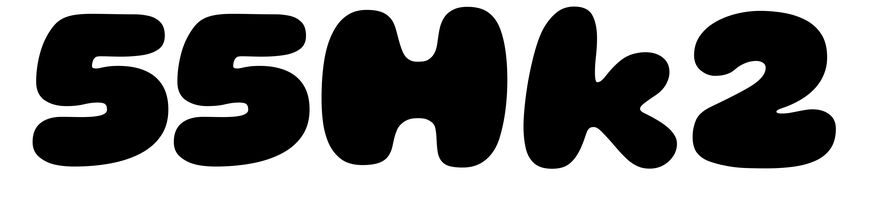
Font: Gluten_Black